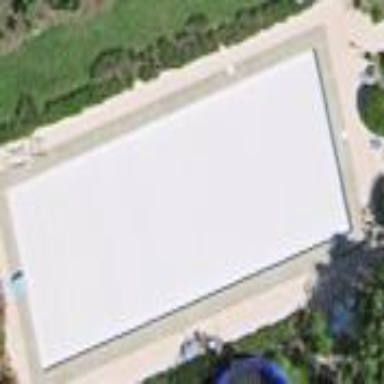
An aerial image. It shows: Swimming pool located in leisure land.